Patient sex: F
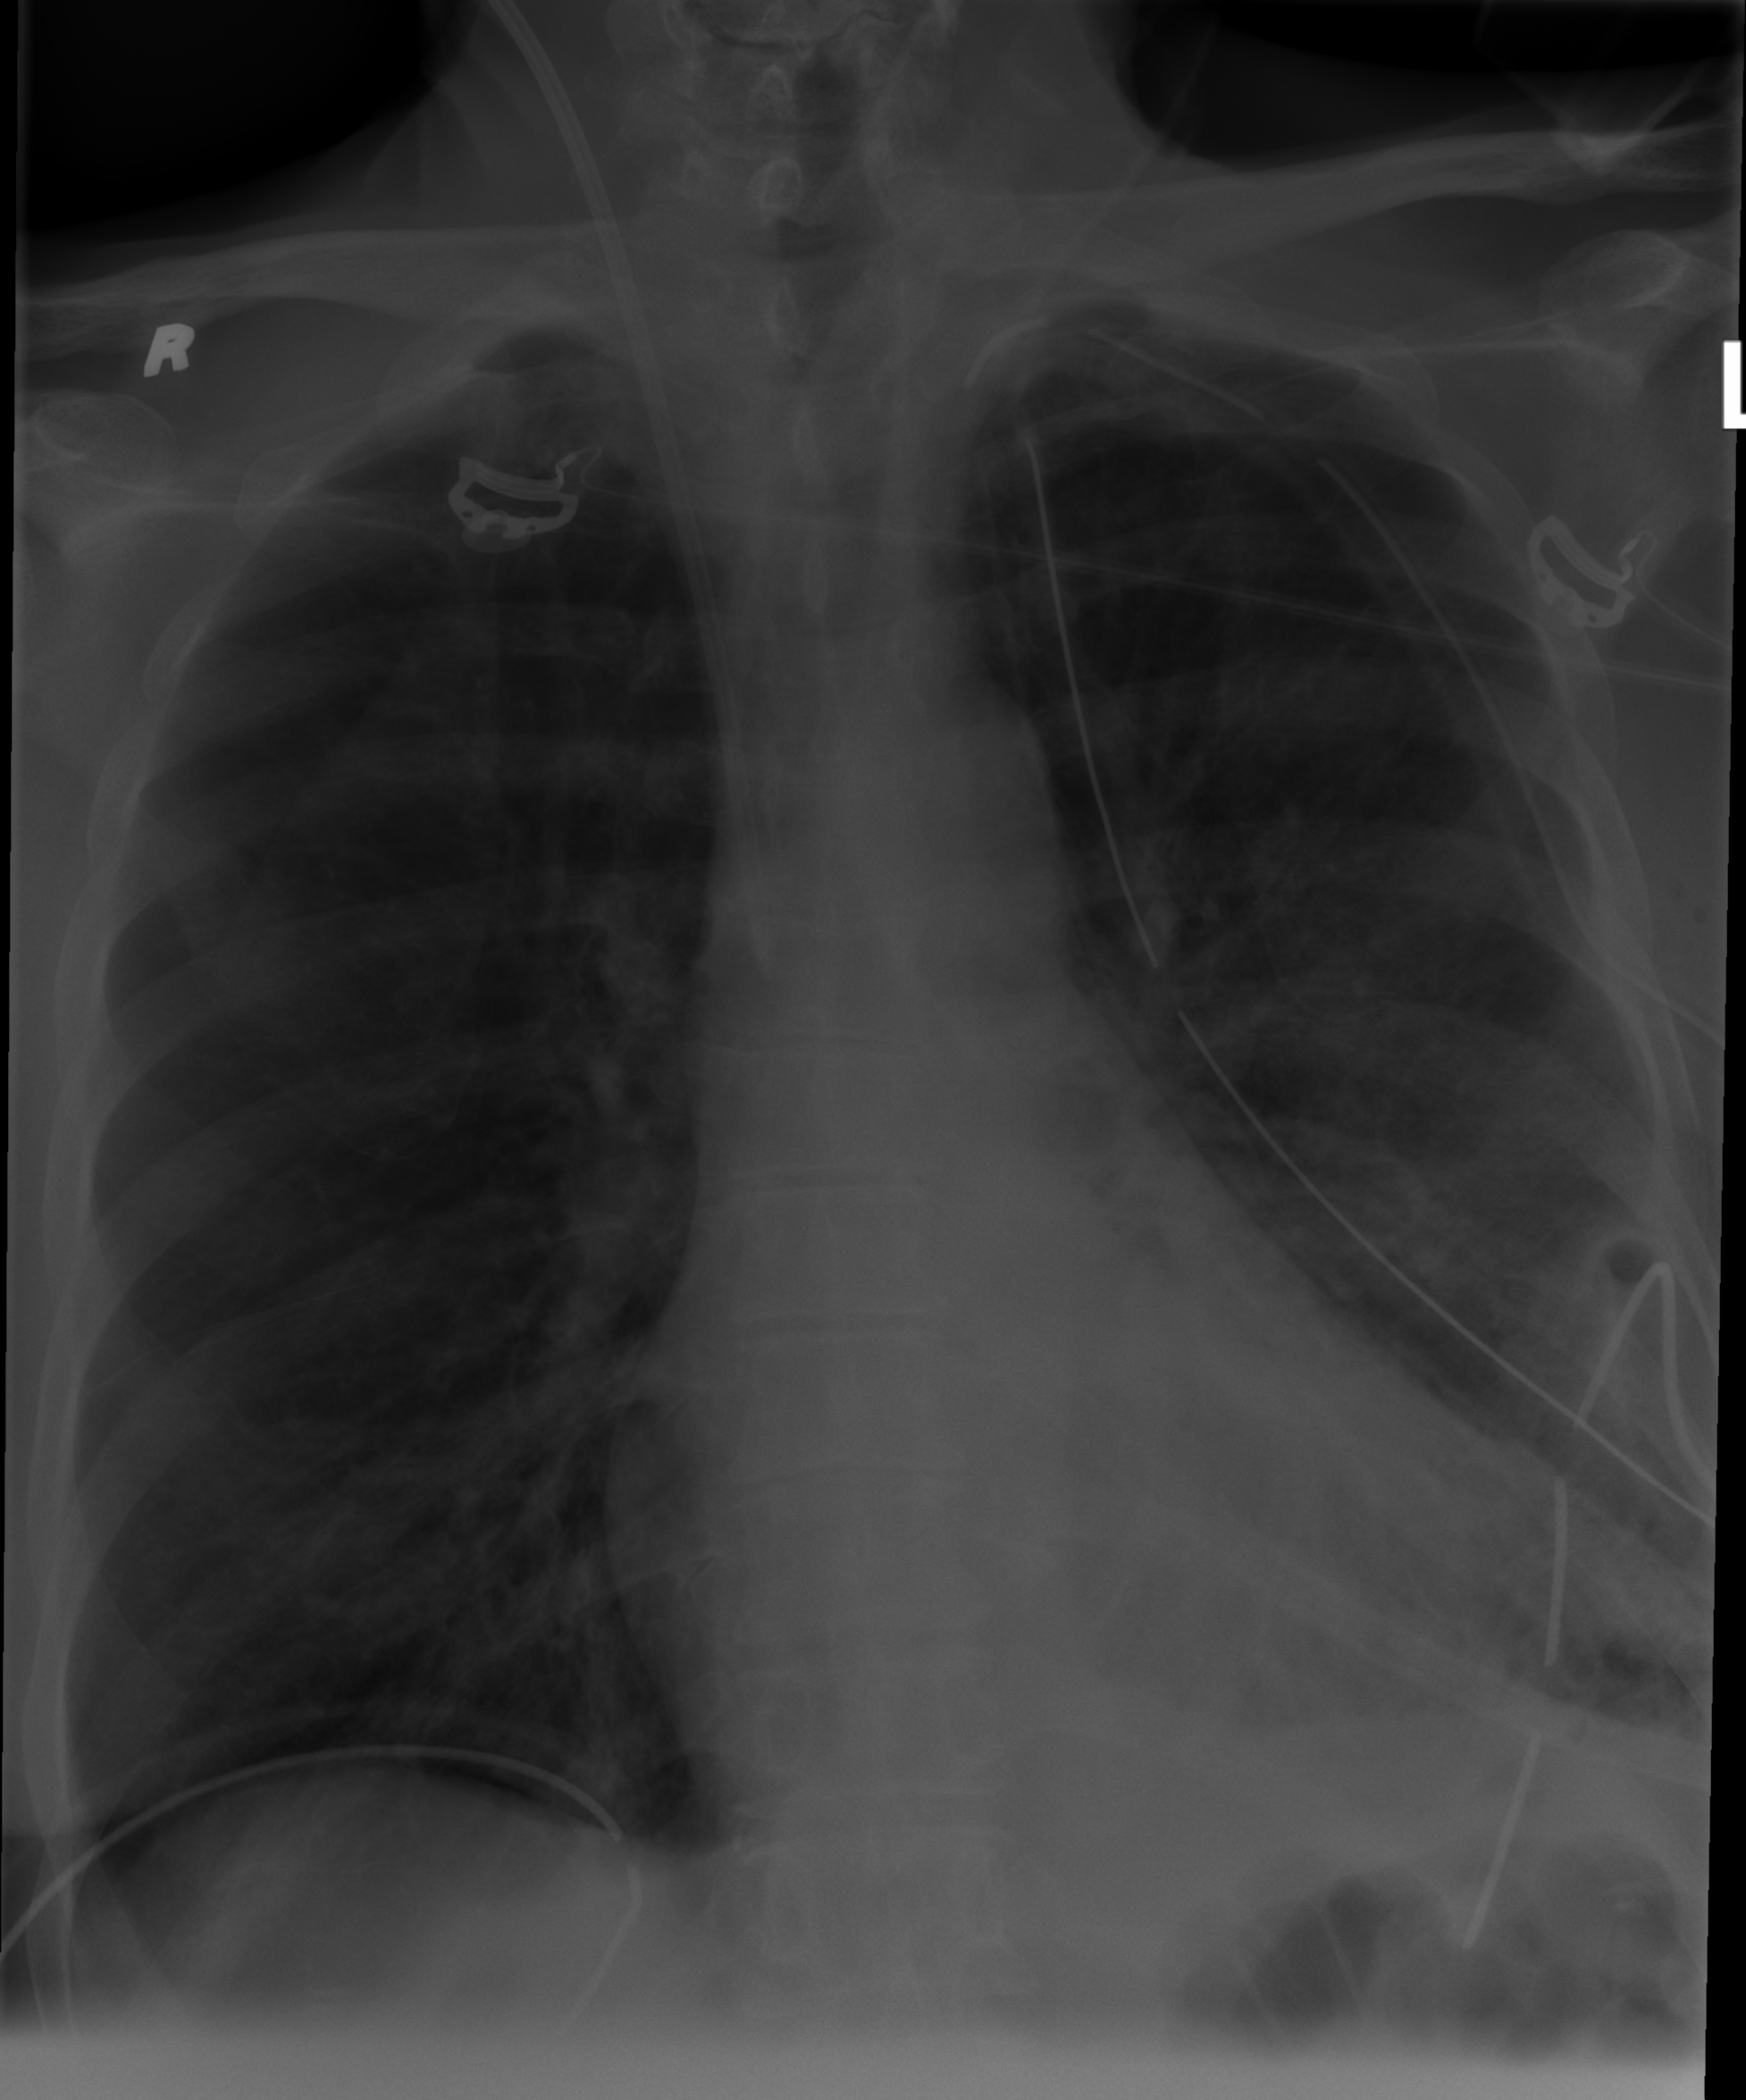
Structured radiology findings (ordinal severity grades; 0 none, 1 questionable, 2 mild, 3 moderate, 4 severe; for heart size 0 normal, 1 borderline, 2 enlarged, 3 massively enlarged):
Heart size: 1
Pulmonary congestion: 0
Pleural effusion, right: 0
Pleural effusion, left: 2
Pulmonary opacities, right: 0
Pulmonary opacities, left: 2
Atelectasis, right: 0
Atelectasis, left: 2